Question: Is there a way to create a flexible iPhone button from a single graphic, like Android does with 9-patch drawables?
For example, would it be possible to use this graphic  to create a wider button?
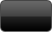
Answer: Yes. Load your image into a UIImage, then use 'stretchableImageWithLeftCapWidth:topCapHeight:' with appropriate parameters to build a copy of the image with hints about the proper end caps. You can then assign this new image to the button.
See <URL>.